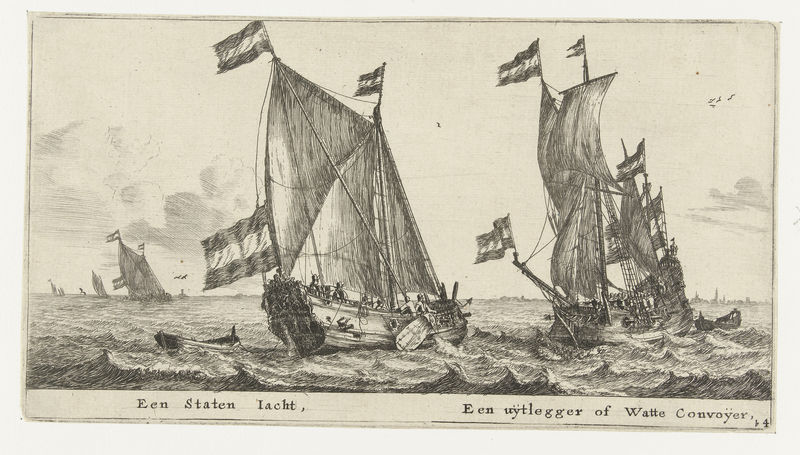
Titel: Twee schepen: een statenjacht en een uitlegger
Künstler: Reinier Nooms
Standort: Amsterdam
Institution: Rijksmuseum
Schlagwörter: gravure, horizon, nuage, vague, drapeaux, hollande, mer, voiliers, vent, bâteaux, een staten iacht